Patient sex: F
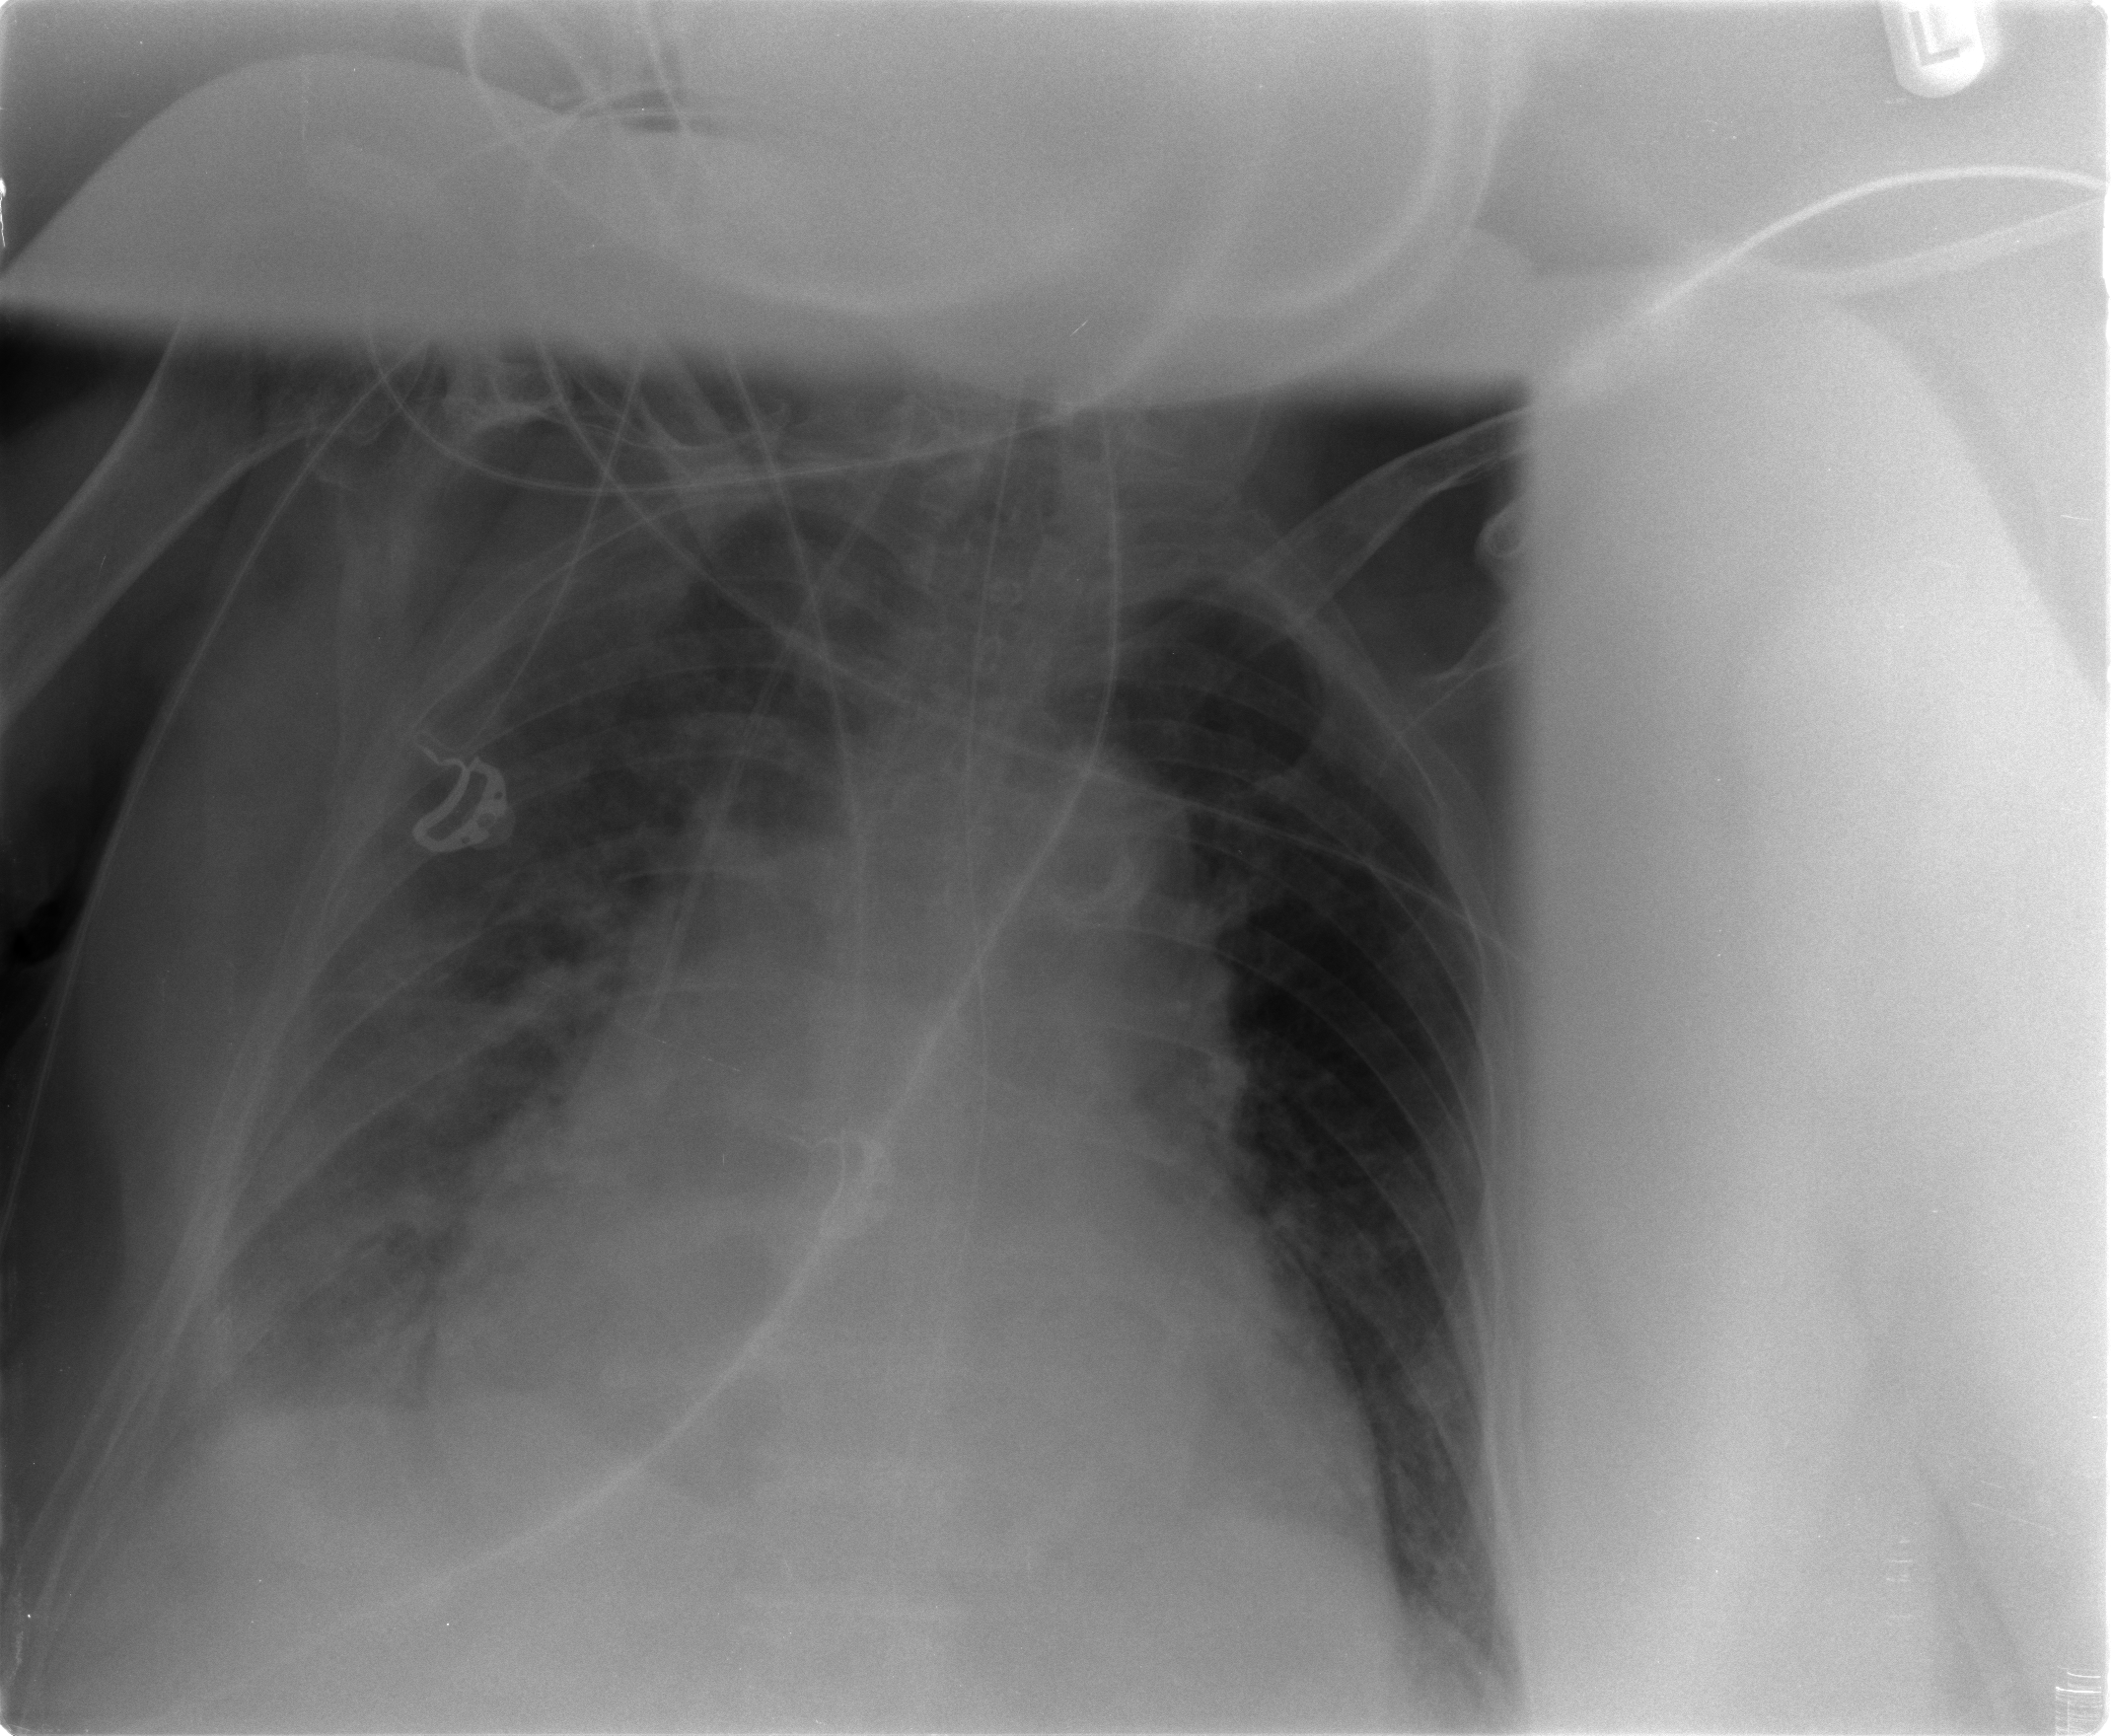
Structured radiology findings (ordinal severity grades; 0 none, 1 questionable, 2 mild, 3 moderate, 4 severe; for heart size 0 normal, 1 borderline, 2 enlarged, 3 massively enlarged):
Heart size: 3
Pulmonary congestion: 3
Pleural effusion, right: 1
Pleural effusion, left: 0
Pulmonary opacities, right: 2
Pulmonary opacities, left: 1
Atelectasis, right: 2
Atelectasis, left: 0